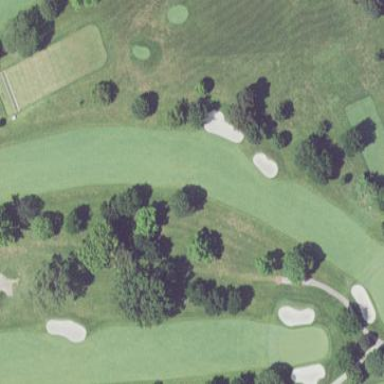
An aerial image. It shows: Grassy area designated as golf fairway.